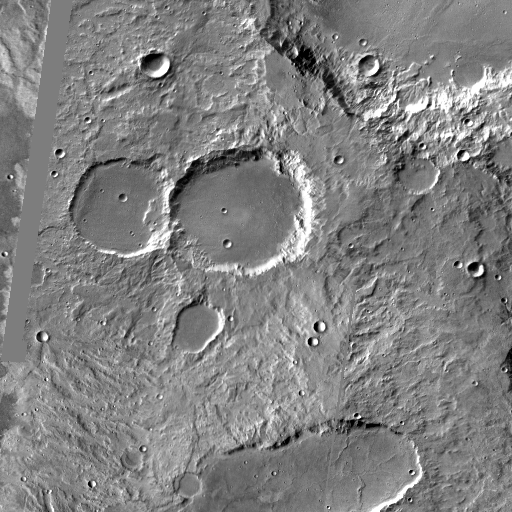
Crater classes present: Background, Other, Buried